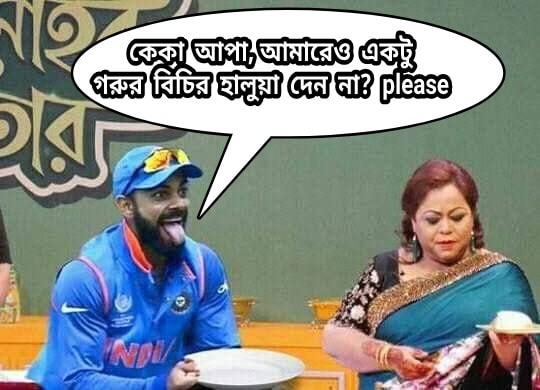
Caption: কেকা, আপা, আমারেও একটু  গরুর বিচির হালুয়া দেন না ?  please
Label: hate